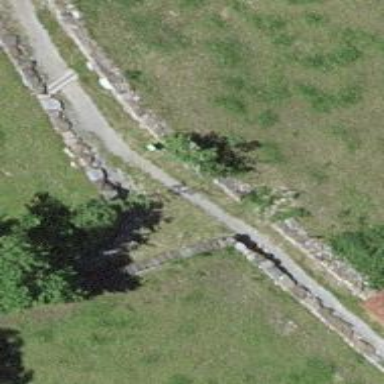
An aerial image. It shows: Pebblestone path.